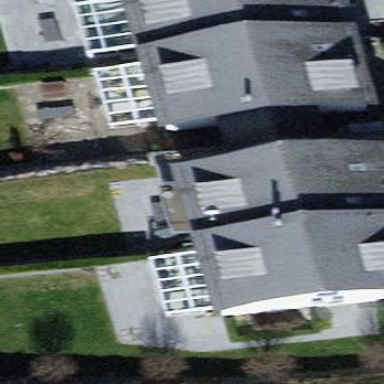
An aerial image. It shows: Building with tile roof.